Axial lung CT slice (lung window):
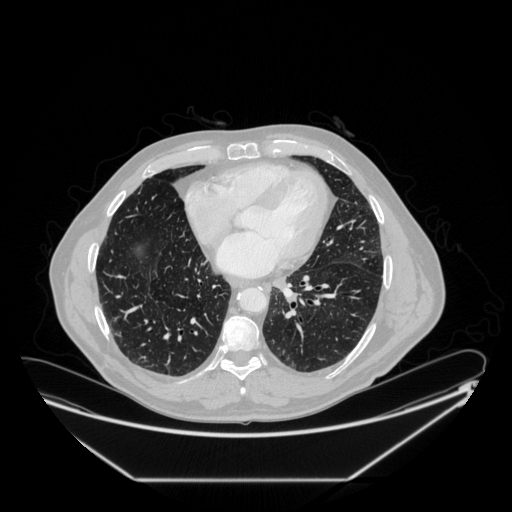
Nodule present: no